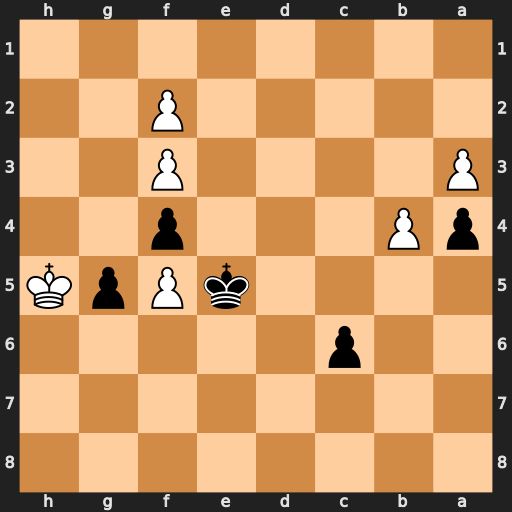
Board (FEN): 8/8/2p5/4kPpK/pP3p2/P4P2/5P2/8
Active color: b
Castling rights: -
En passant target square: -
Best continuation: Kxf5 Kh6 g4 fxg4+ Kxg4 Kg6 f3 Kf6 Kh3 Ke5 Kg2